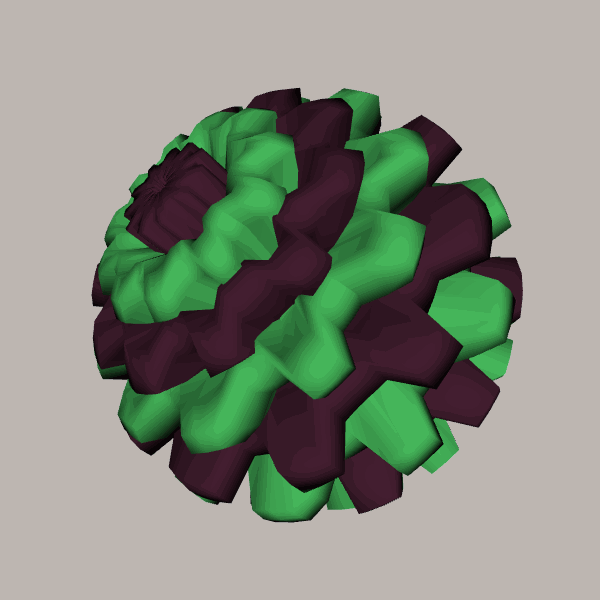
Background: light